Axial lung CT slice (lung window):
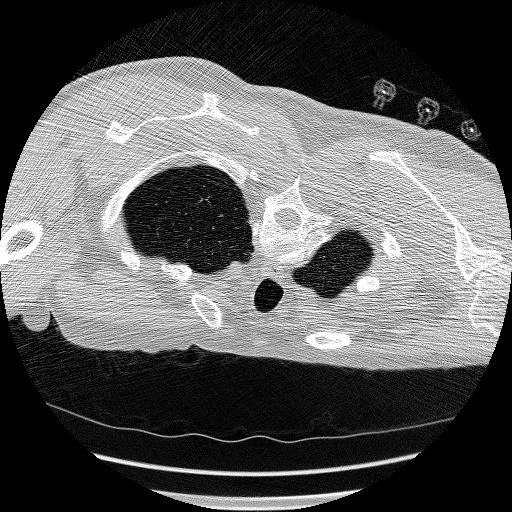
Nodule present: no